Interaction volume radius: 5 \u00c5
Interaction volume height: 20 \u00c5
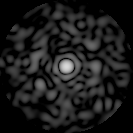
Disorder parameter: 0.7998